Field crop: tomato
Growth stage: 2
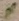
Species: solanum